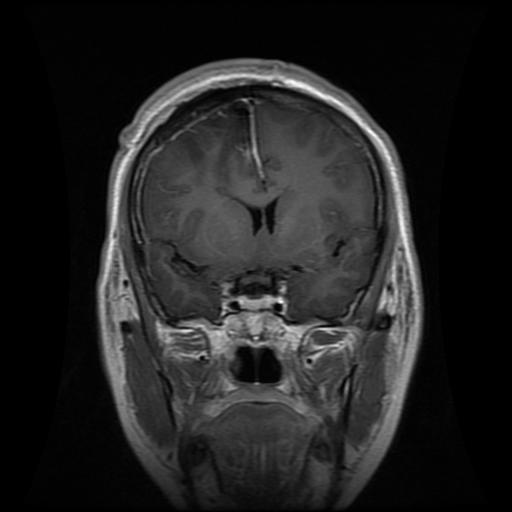
Label: glioma